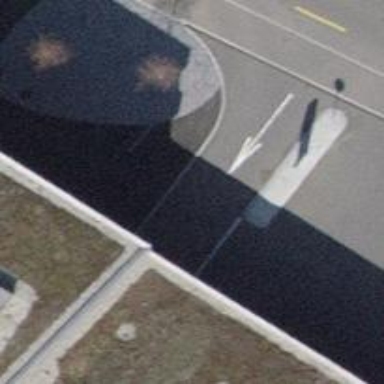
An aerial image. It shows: Parking entrance.